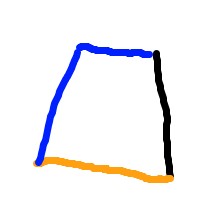
Shape: trapezoid